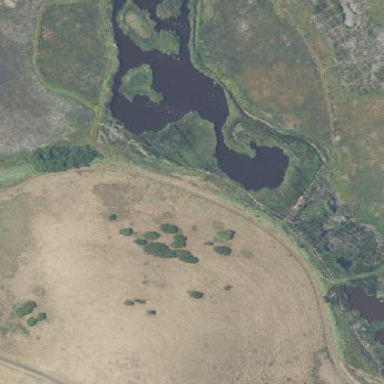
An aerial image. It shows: Marshy wetland area.